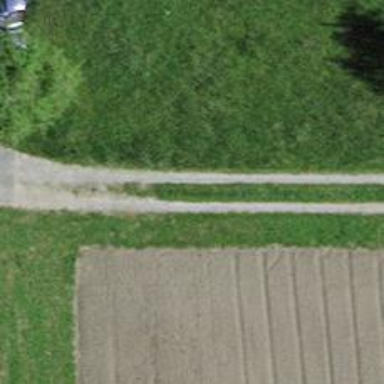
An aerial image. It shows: Path.